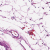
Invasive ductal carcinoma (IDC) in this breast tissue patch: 0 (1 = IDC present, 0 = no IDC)